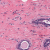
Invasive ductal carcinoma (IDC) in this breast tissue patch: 0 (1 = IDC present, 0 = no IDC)